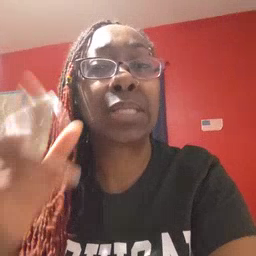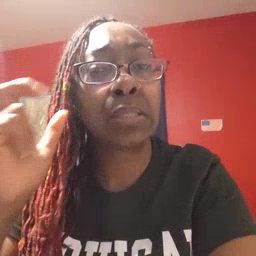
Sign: hear